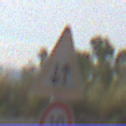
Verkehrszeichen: Gegenverkehr
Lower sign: Geschwindigkeit10
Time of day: MorningAfternoon
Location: Outdoor (RoadRail)
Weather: PartlyCloudy
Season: NotSpecified
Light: Natural